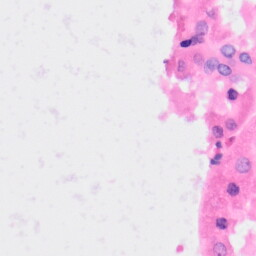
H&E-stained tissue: Kidney